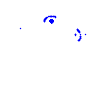
Particle: pion